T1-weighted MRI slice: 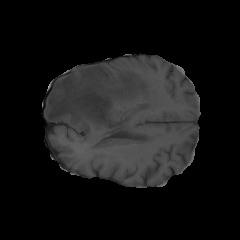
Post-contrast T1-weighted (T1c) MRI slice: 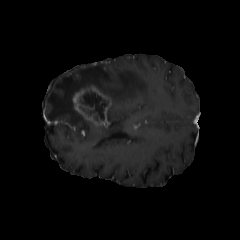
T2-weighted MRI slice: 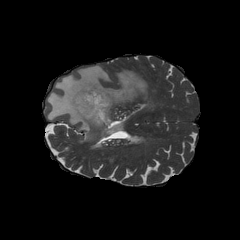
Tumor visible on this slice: yes